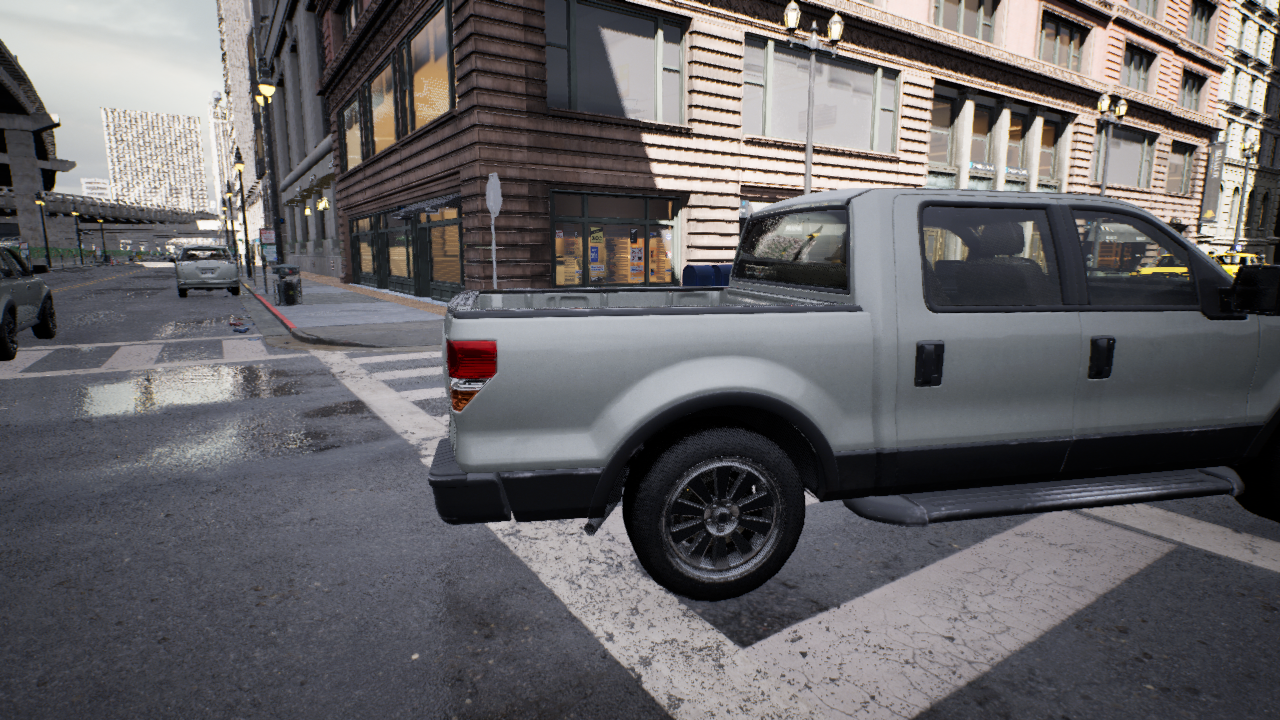
Venue: intersection
Lighting: clear day
Vehicle rig: pickup